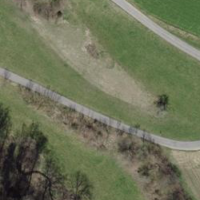
EUNIS habitat code: 52
Species observed at this site:
Gryllus campestris
Cyaniris semiargus
Emberiza citrinella
Vanessa atalanta